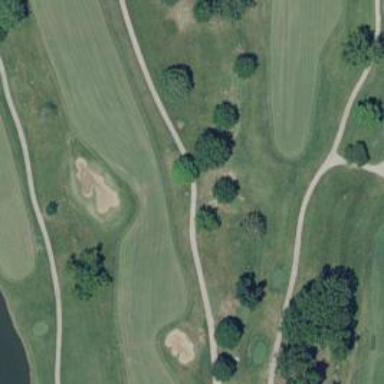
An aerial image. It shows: Service road used as golf cart path.